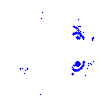
Particle: pion